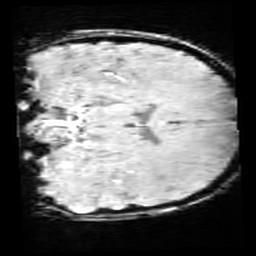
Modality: SWI
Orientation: coronal
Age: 11
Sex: male
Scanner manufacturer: siemens
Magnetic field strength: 3 T
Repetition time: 0.027 s
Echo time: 0.02 s